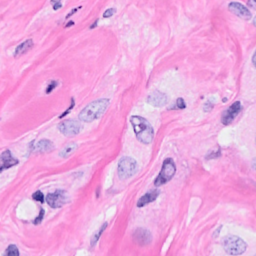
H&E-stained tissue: Breast